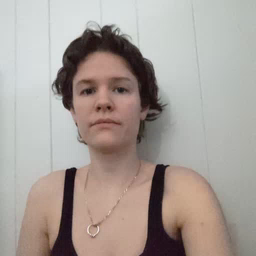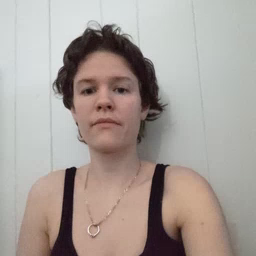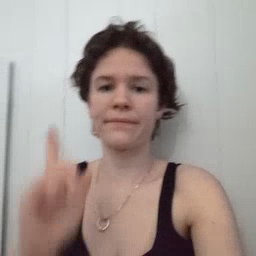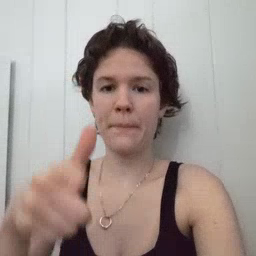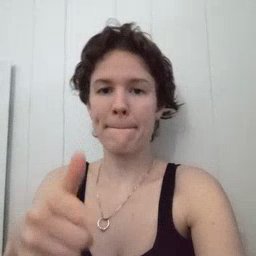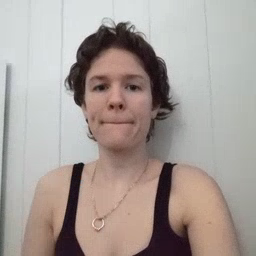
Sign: later